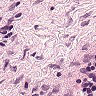
Metastatic tissue present: no